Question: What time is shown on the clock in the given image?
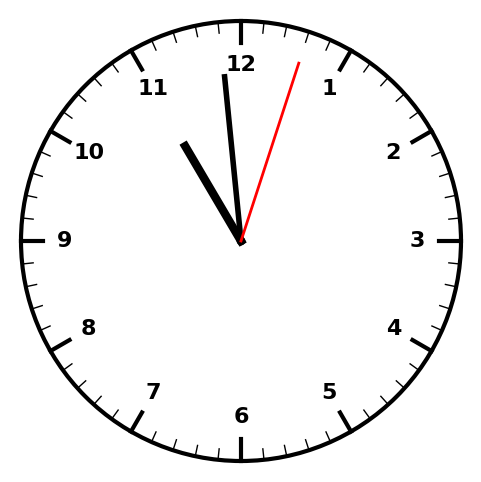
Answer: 10:59:03